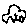
Label: car